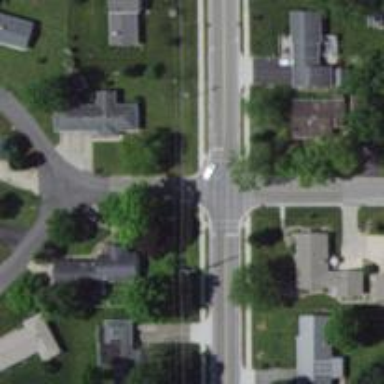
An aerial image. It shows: Marked crossing on footway.